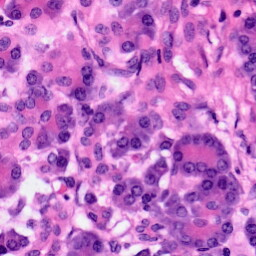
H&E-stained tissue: Pancreatic